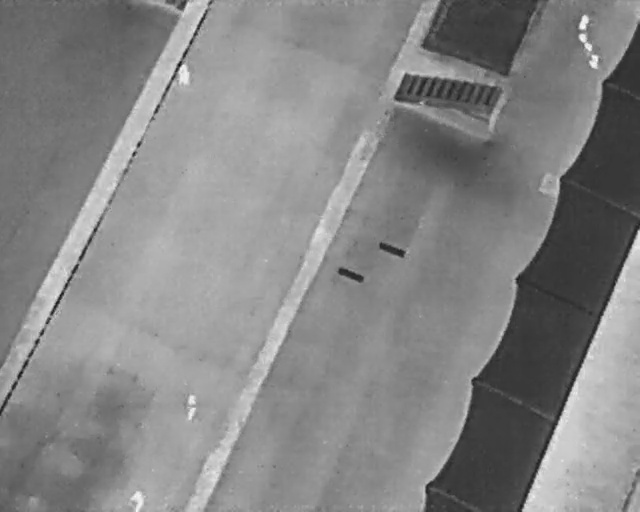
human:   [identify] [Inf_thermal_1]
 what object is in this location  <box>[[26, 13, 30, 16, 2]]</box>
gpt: <ref>1 large person at the top left</ref>